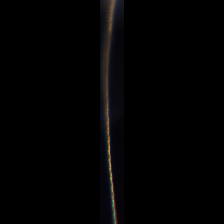
Taxon: Psuedo-nitzschia
Group: Diatoms